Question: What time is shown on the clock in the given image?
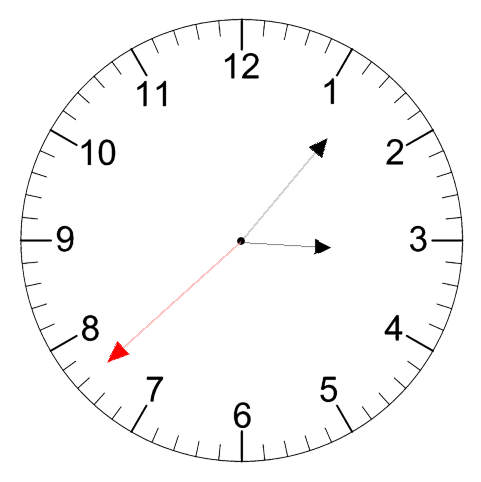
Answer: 03:06:38